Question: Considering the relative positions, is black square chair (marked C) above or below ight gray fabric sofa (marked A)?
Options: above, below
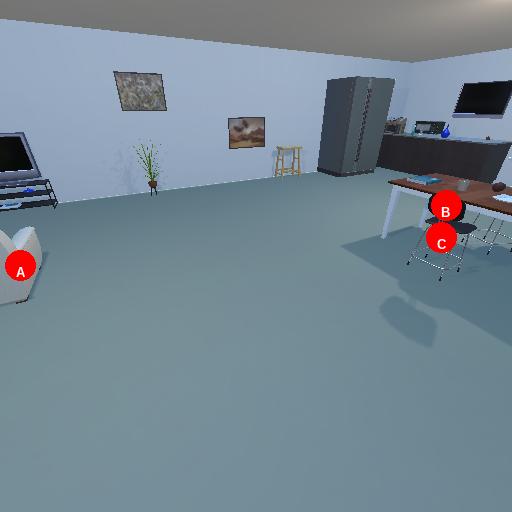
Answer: above